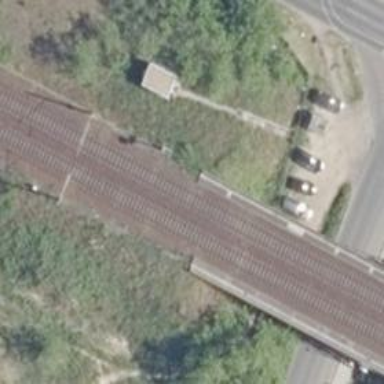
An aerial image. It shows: Railway signal.